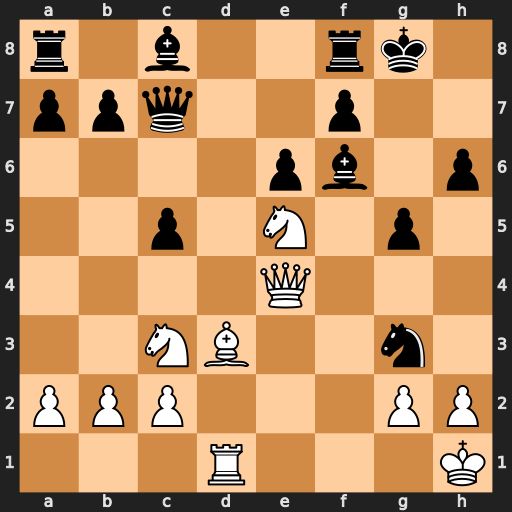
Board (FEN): r1b2rk1/ppq2p2/4pb1p/2p1N1p1/4Q3/2NB2n1/PPP3PP/3R3K
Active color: w
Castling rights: -
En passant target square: -
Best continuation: hxg3 Rd8 Qh7+ Kf8 Ng6+ fxg6 Qxc7